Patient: sex M, age 64
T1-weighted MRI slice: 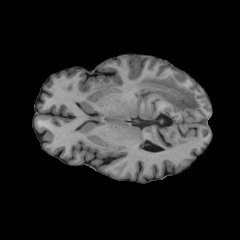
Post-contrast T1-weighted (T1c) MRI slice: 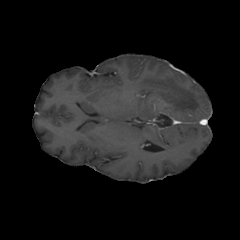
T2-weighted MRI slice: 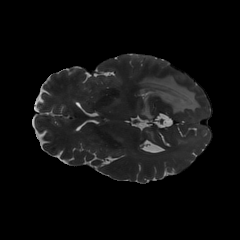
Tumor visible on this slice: yes
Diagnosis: Glioblastoma, IDH-wildtype
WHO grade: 4